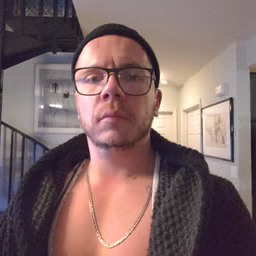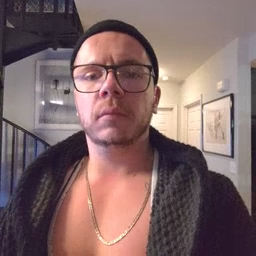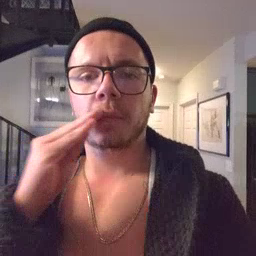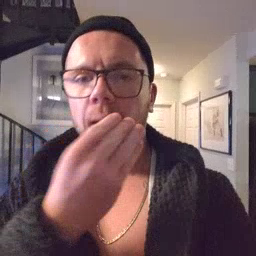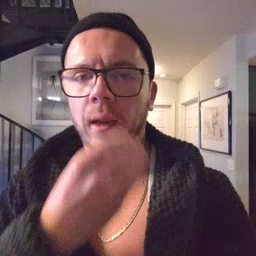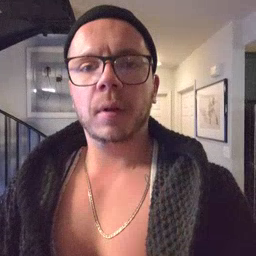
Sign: napkin